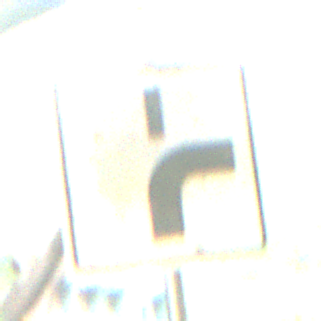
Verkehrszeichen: VerlaufVorfahrtsstrasse8
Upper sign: Vorfahrtsstrasse
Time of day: MorningAfternoon
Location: Roofed (Special)
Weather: NotSpecified
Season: NotSpecified
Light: Artificial